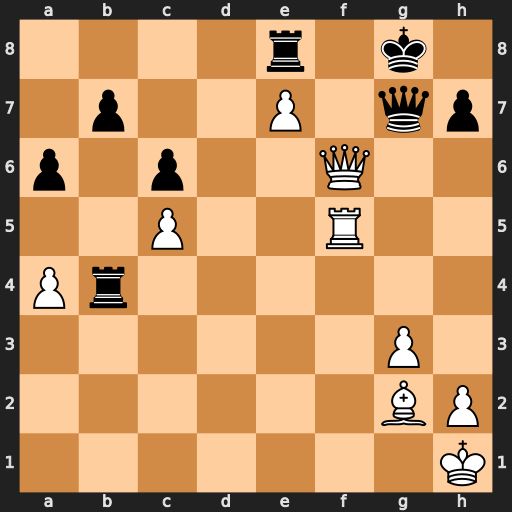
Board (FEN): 4r1k1/1p2P1qp/p1p2Q2/2P2R2/Pr6/6P1/6BP/7K
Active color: w
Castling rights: -
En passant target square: -
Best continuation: Bd5+ cxd5 Rg5 Qxg5 Qxg5+